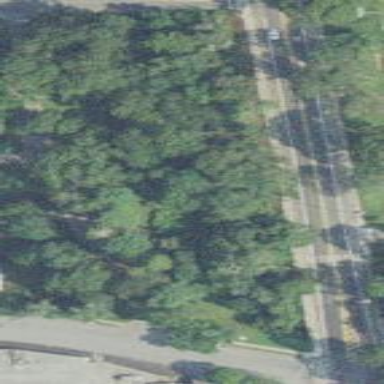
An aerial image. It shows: Mixed leaf woodland.